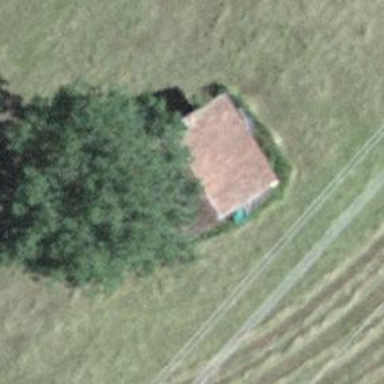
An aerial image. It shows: Rural barn.